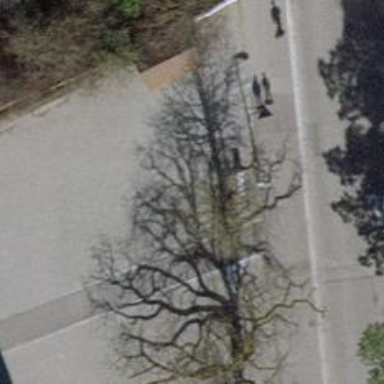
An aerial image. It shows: Bench.